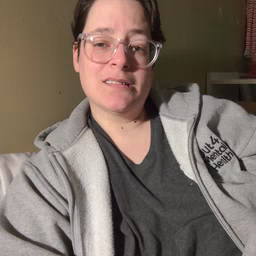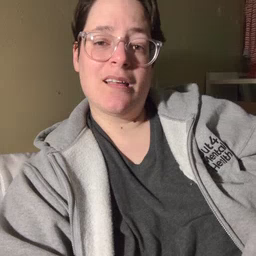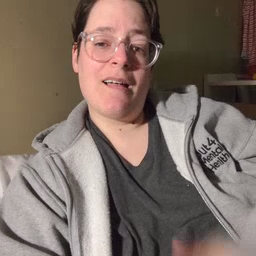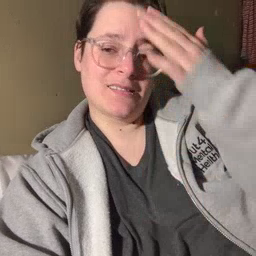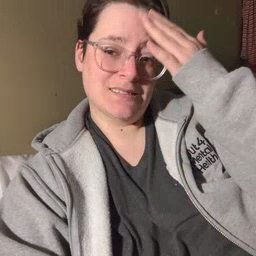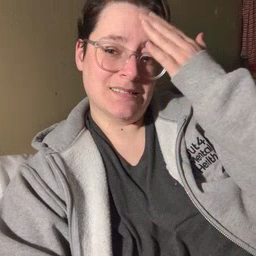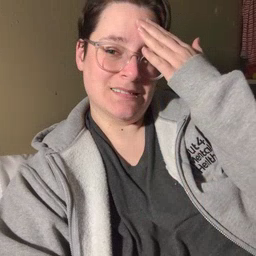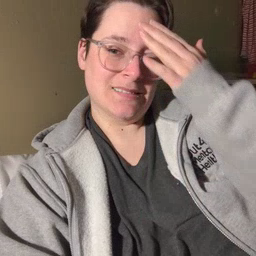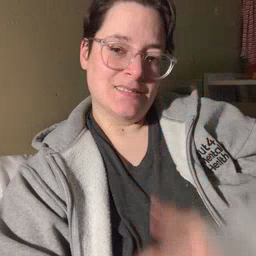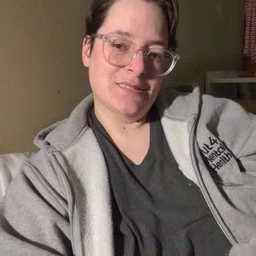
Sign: hat